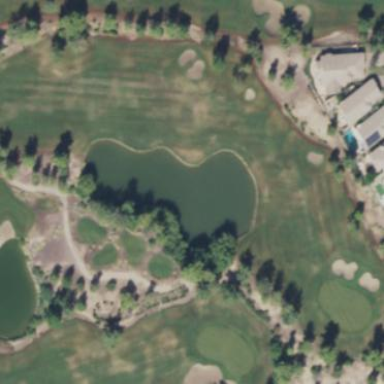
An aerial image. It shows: Area with grass used as rough in golf course.